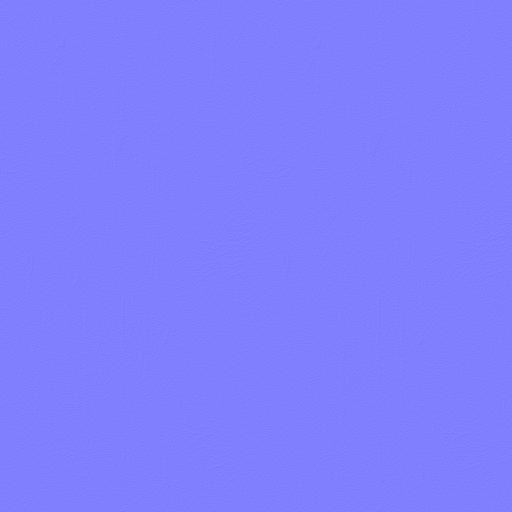
brown dark plastic